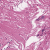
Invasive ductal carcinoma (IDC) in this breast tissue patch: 0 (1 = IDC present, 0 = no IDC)